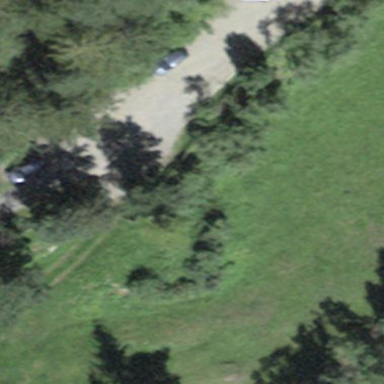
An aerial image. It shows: Unpaved parking area.